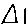
Label: triangle